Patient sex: M
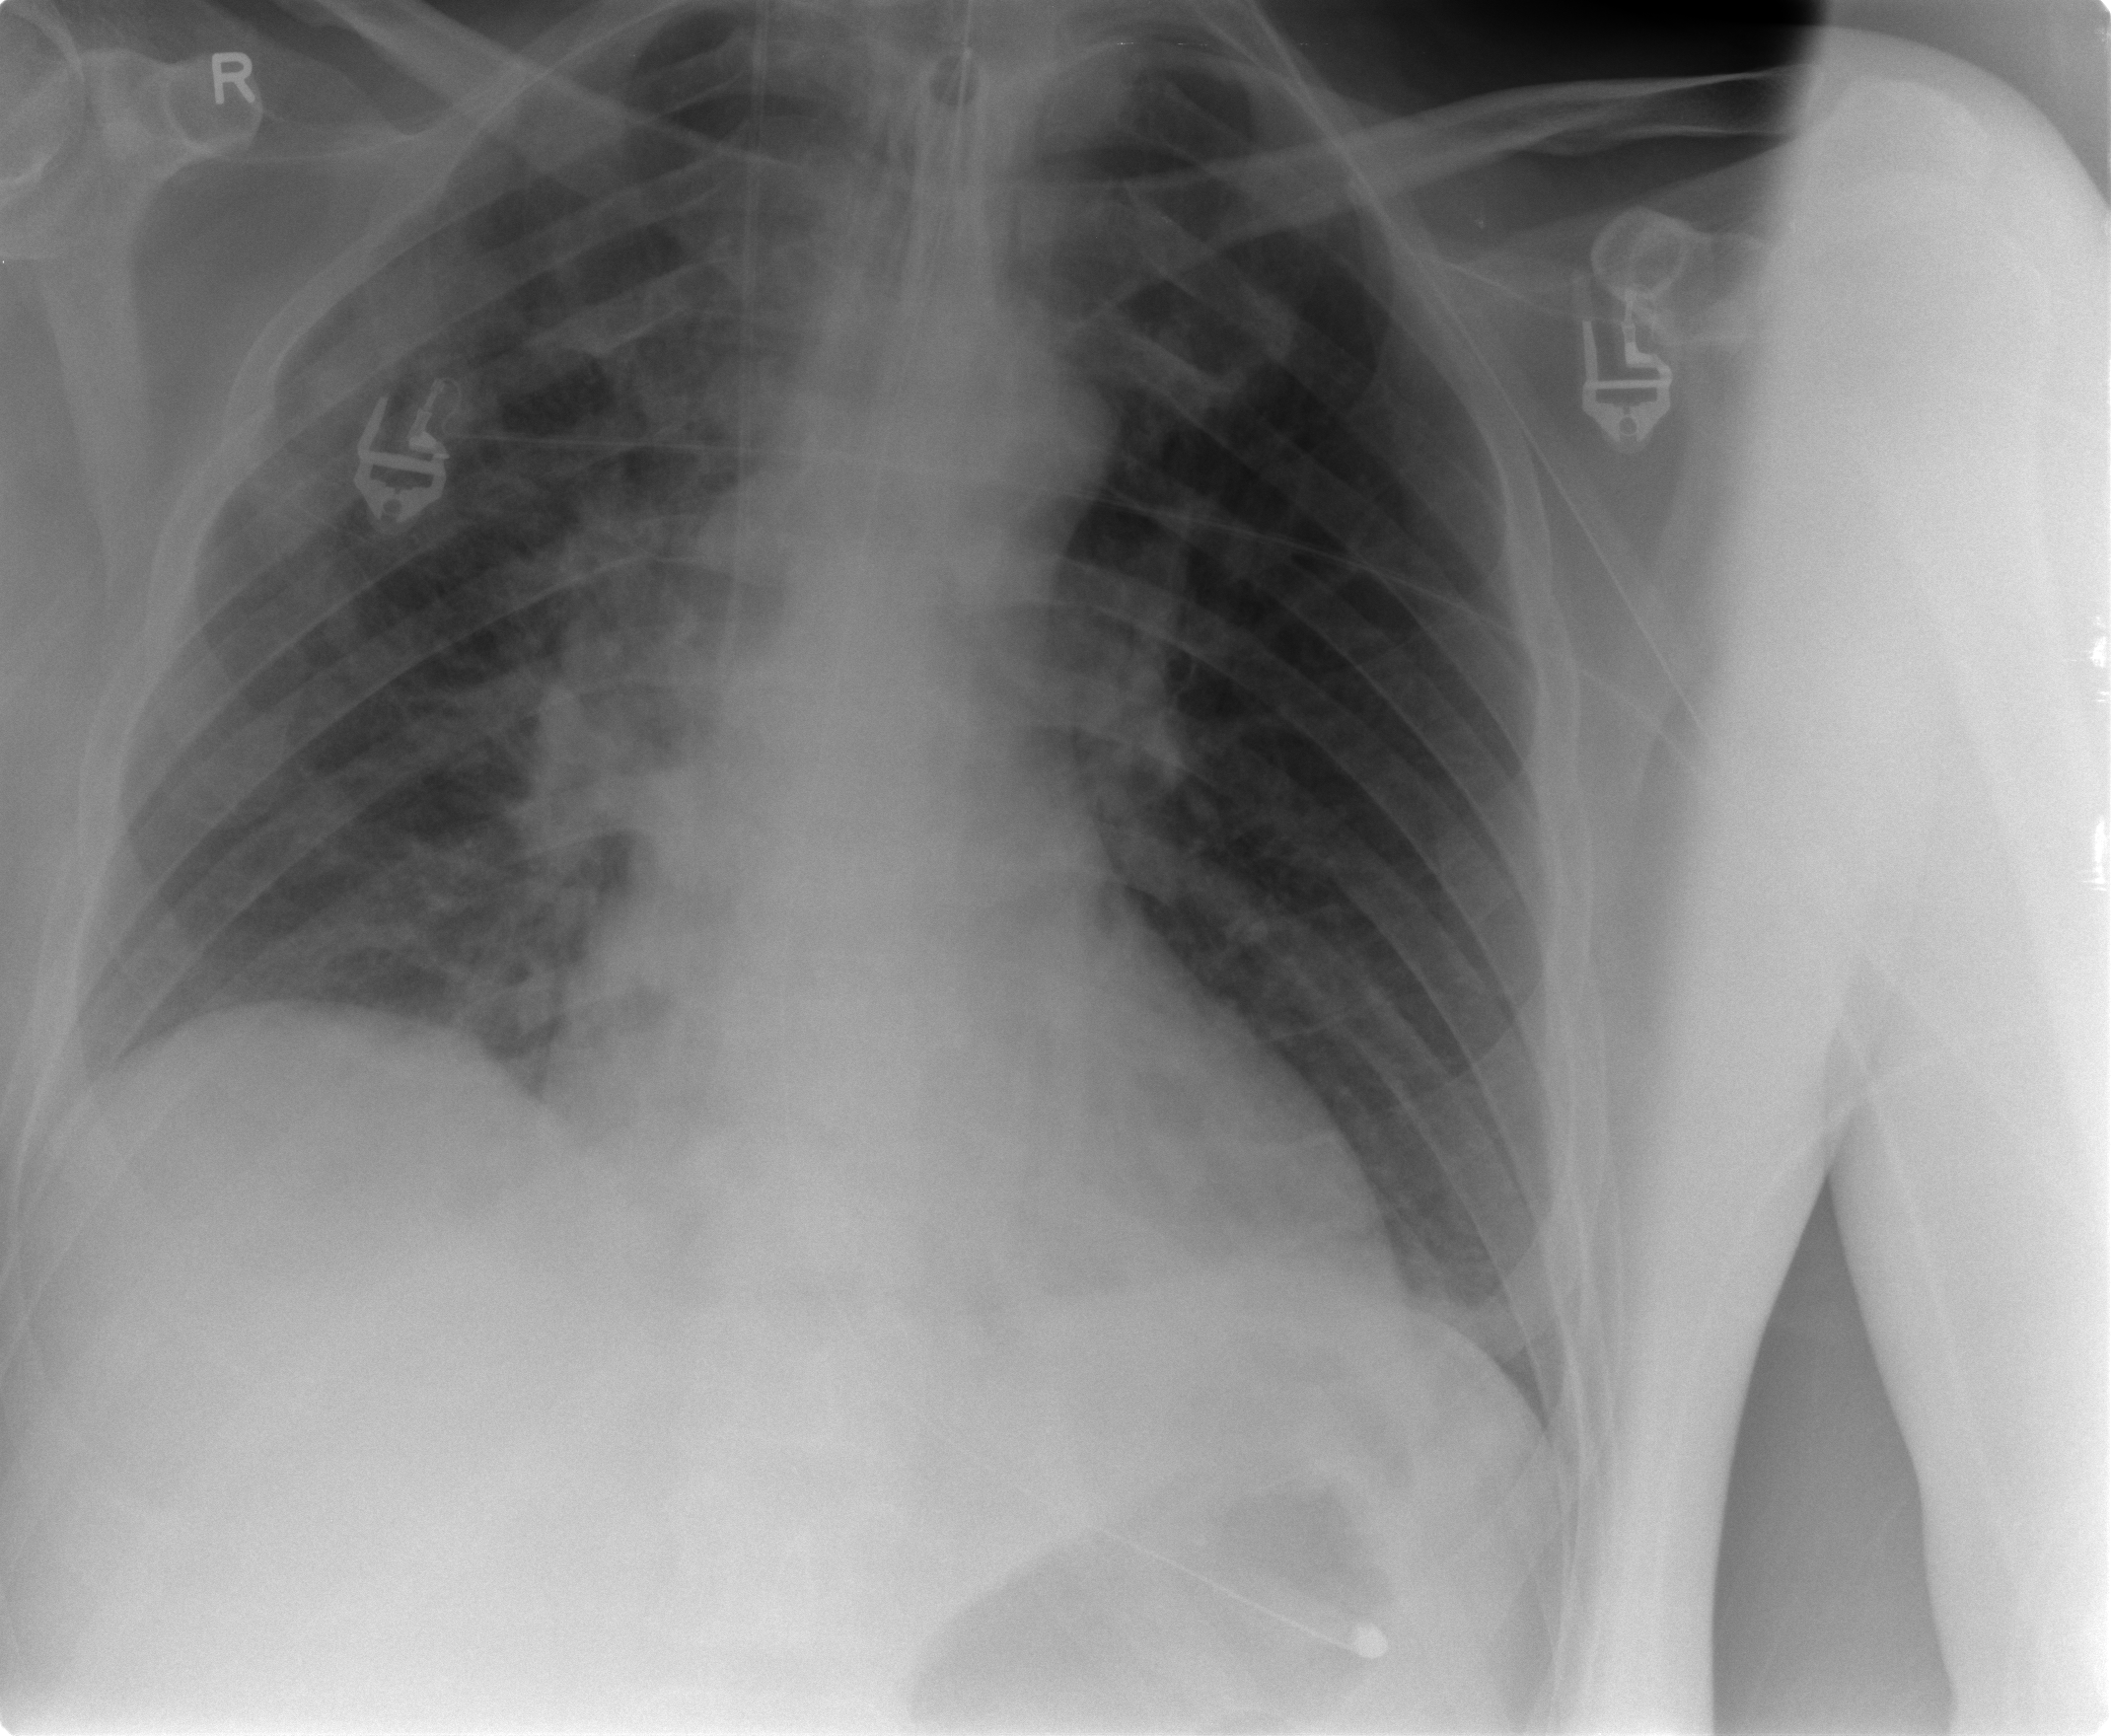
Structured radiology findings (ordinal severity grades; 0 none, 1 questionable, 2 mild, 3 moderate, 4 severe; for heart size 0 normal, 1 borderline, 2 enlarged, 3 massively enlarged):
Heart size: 0
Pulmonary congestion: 2
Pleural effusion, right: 0
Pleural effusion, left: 0
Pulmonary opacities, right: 3
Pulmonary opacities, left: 0
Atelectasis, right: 3
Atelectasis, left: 1